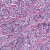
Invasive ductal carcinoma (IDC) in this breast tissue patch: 1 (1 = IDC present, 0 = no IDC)